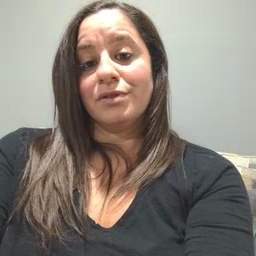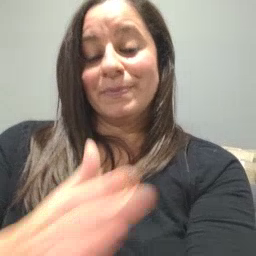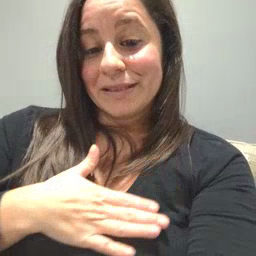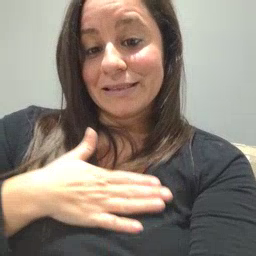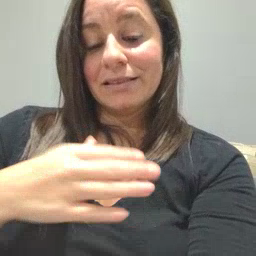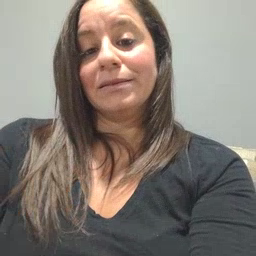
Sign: please